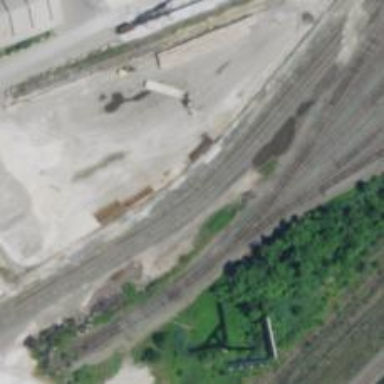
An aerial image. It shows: Railway spur service.